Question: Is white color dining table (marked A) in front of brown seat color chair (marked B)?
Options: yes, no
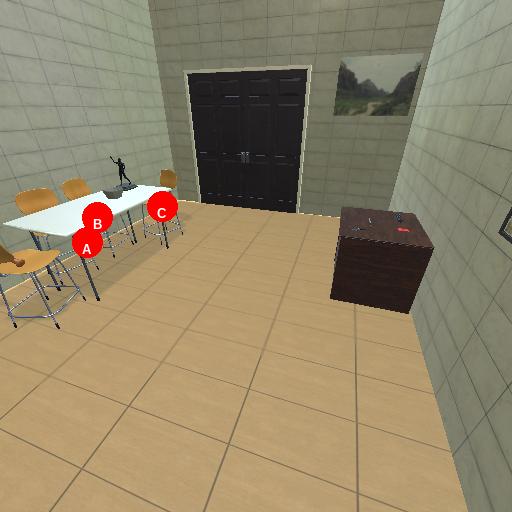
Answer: yes